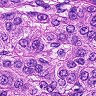
Metastatic tissue present: yes